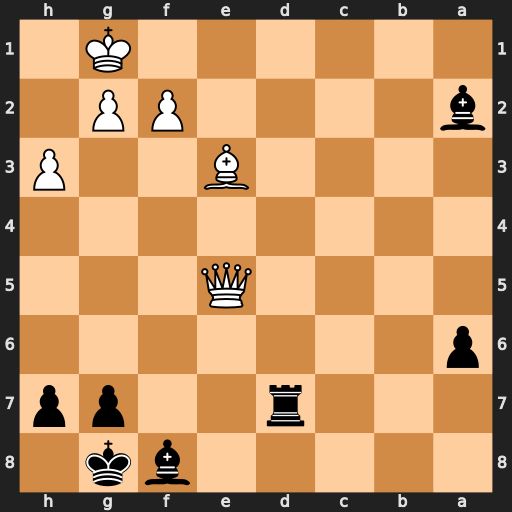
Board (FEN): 5bk1/3r2pp/p7/4Q3/8/4B2P/b4PP1/6K1
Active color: b
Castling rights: -
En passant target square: -
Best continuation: Rd1+ Kh2 Bd6 Qxd6 Rxd6